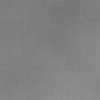
Label: dusty